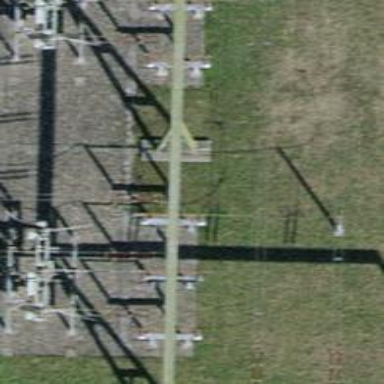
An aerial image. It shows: Insulator used in power systems.